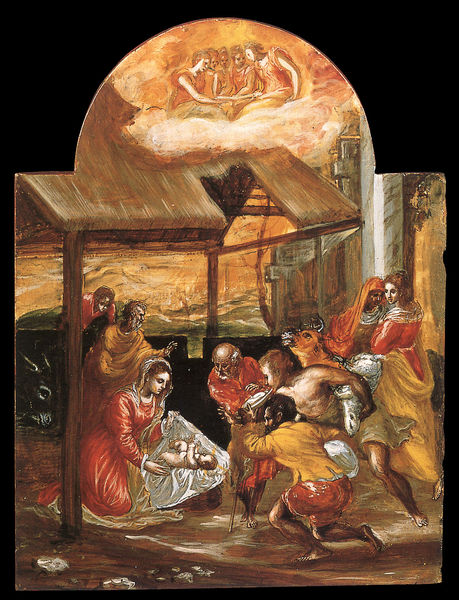
Titel: Modena Triptychon
Künstler: El Greco
Institution: Modena, Galleria Estense
Schlagwörter: gott, nackt, weiß, wolken, gelb, grün, landschaft, braun, holz, stroh, dach, rot, tuch, wolke, kind, esel, engel, beine, zeigen, lamm, strohdach, knien, christus, jesus, stall, maria, anbetung, jesu, ochse, stier, hirten, josef, geburt, krippe, weihnachten, jesuskind, verehren, windel, drei weise, krppe, hirten#